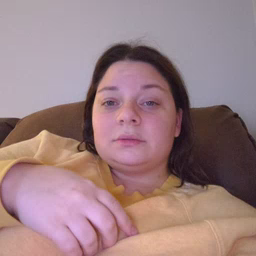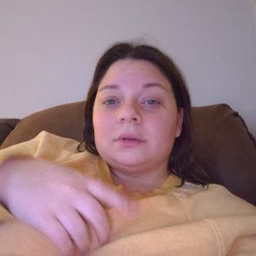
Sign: cut